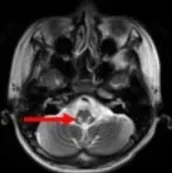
(A-E) Axial, T2-weighted MRI at 2 months following hospitalization revealed hyperintensities in the bilateral thalamus (arrow and hollow arrow in A), tegmental area of the midbrain (arrow in B), pons (hollow arrow in C), and medulla (arrow in D).
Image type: radiology (mri)